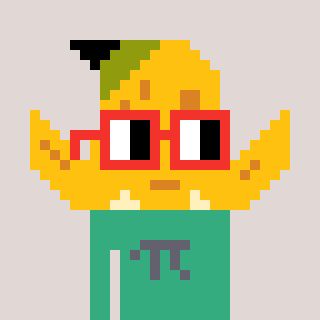
a pixel art character with square red glasses, a banana-shaped head and a teal-colored body on a warm background